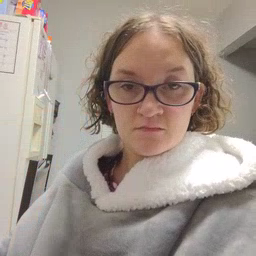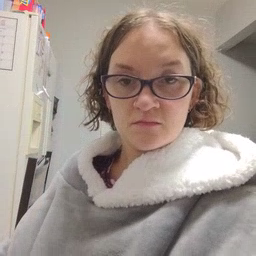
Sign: penny